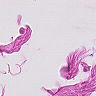
Metastatic tissue present: no